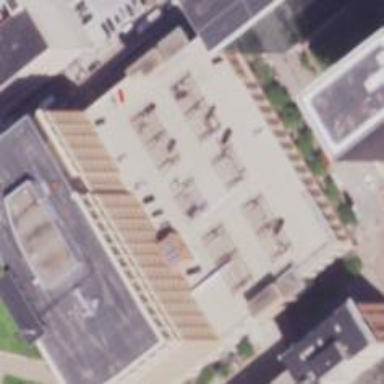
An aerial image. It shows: Building with grey roof and dark goldenrod-colored facade.